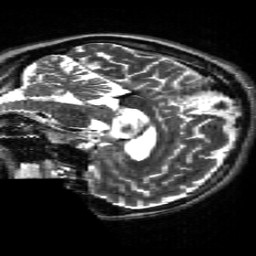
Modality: T2w
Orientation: sagittal
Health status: ill
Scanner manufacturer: siemens
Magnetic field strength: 3 T
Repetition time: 7.29 s
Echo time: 0.095 s